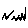
Label: zigzag